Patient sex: F
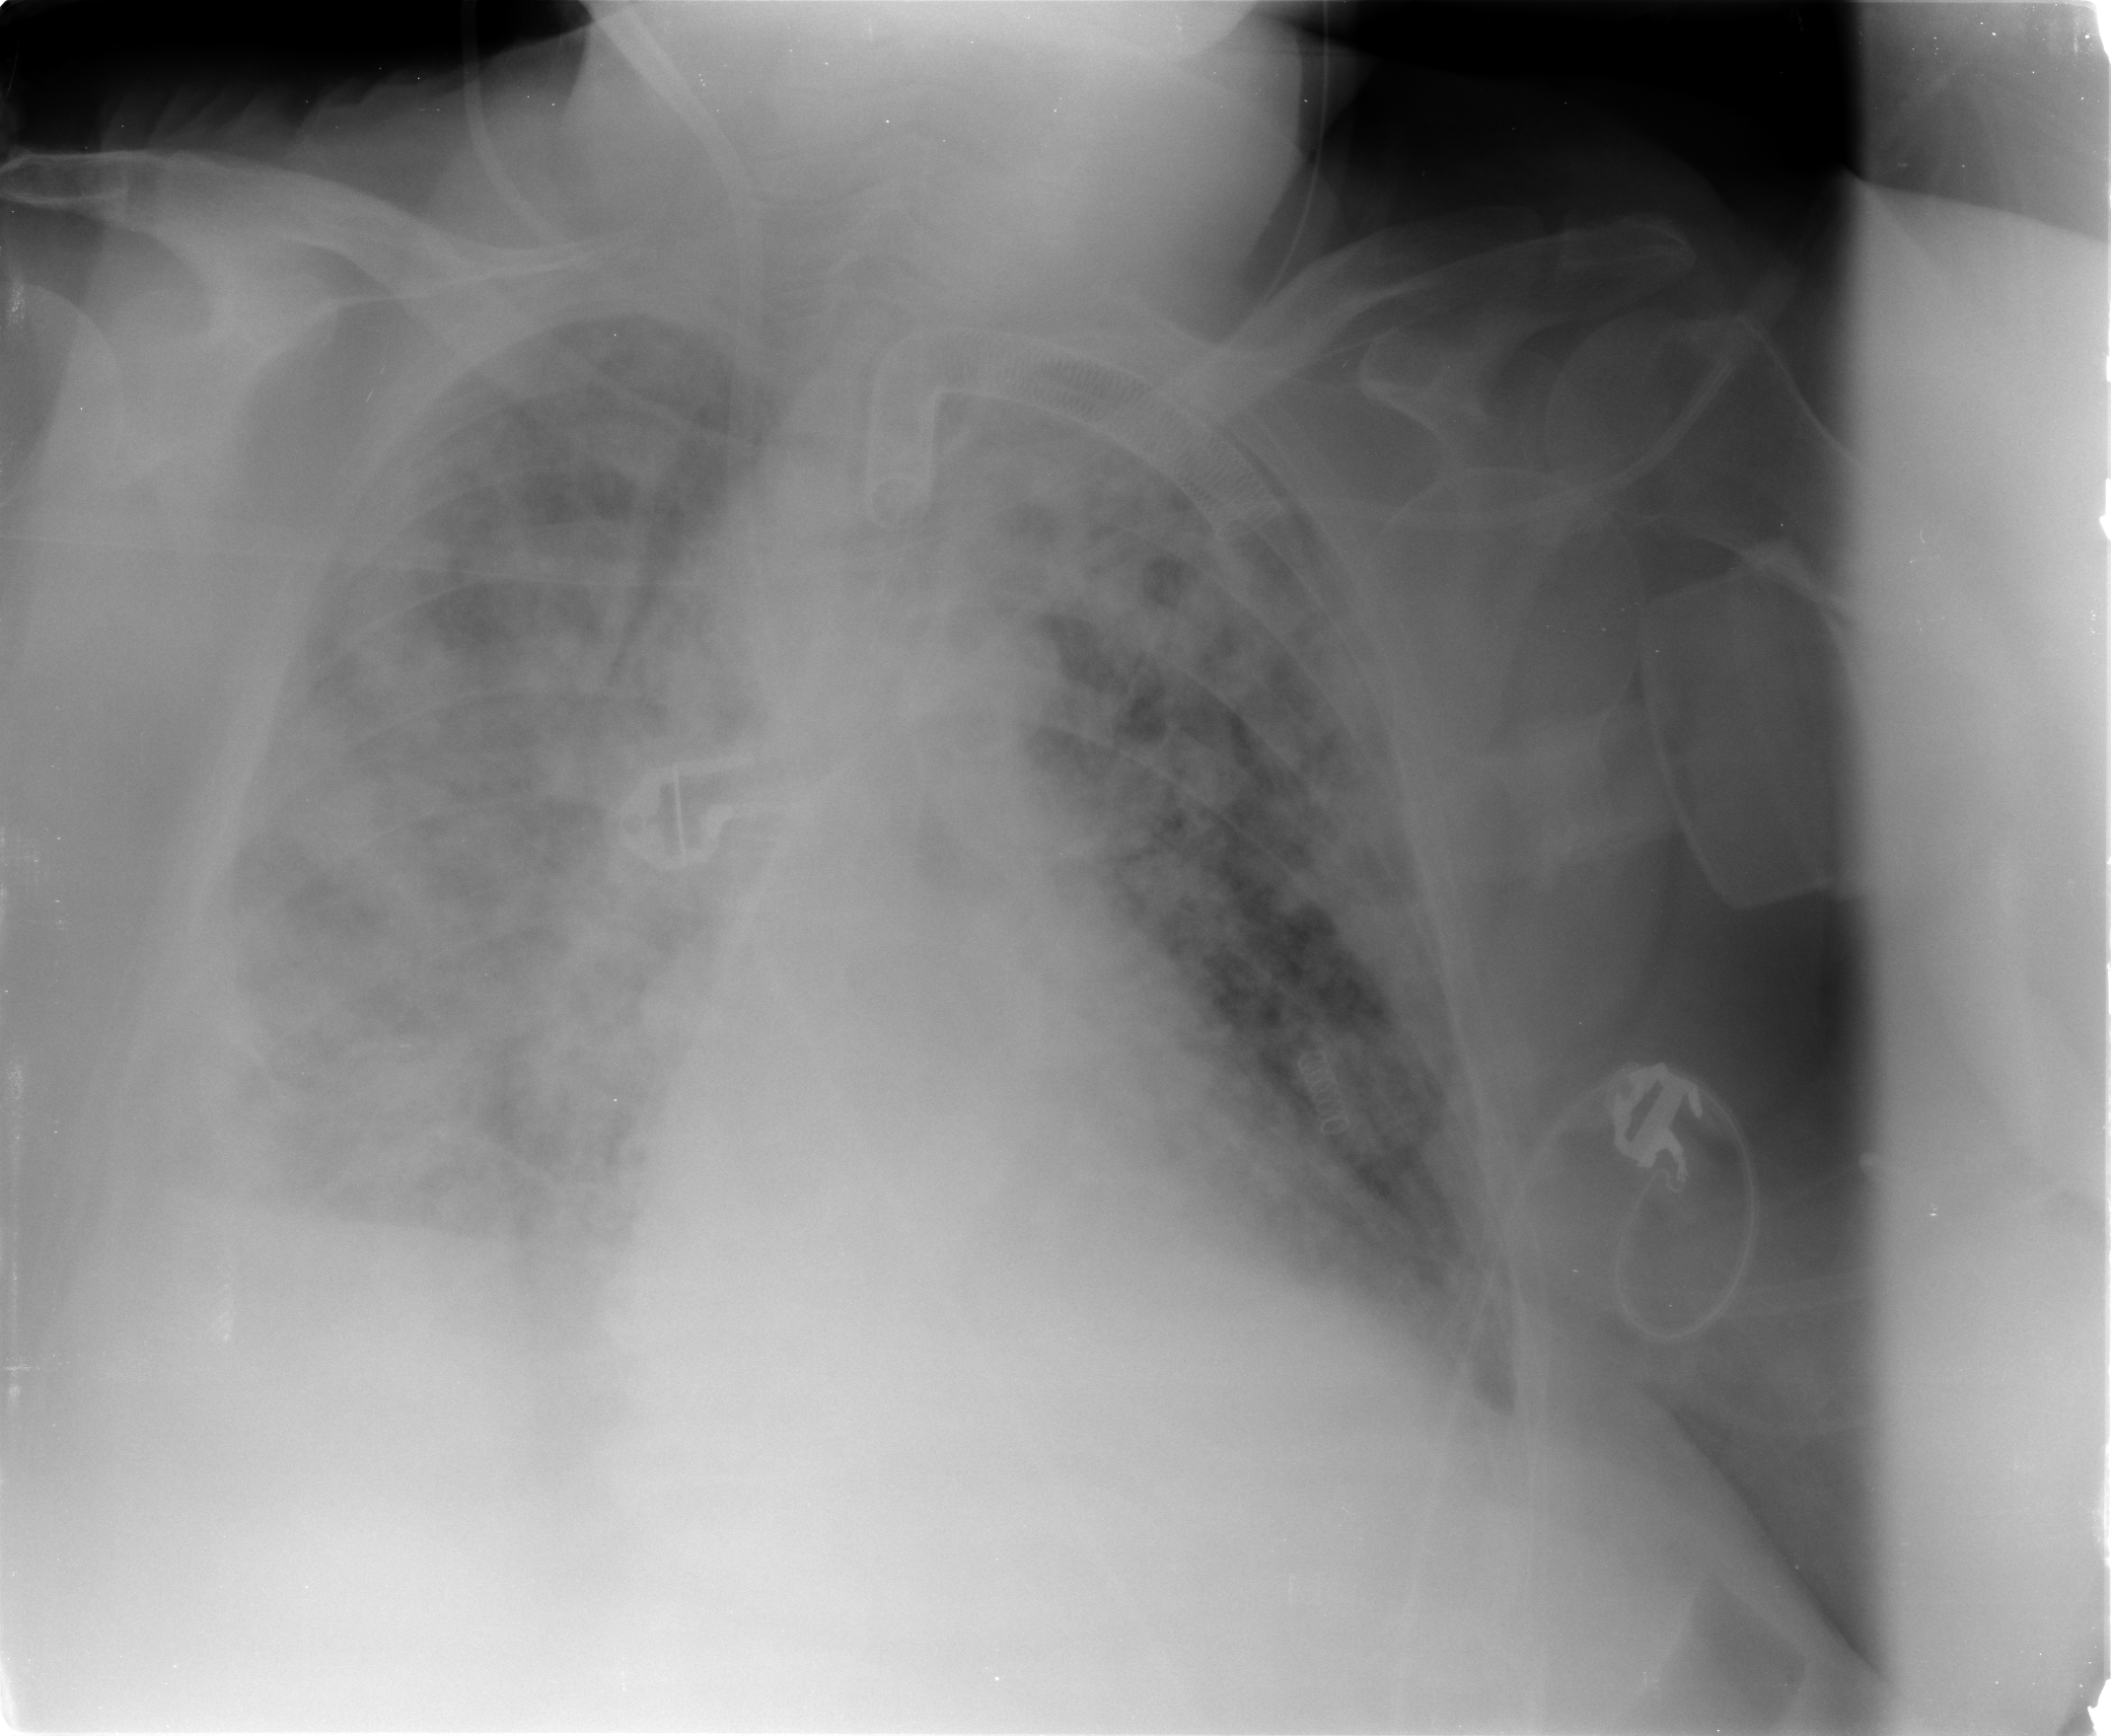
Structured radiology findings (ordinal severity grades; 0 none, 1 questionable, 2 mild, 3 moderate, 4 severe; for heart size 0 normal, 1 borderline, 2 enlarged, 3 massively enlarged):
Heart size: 0
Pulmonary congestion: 3
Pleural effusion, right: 3
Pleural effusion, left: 2
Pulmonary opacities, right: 4
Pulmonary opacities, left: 4
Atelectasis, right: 3
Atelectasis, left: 2